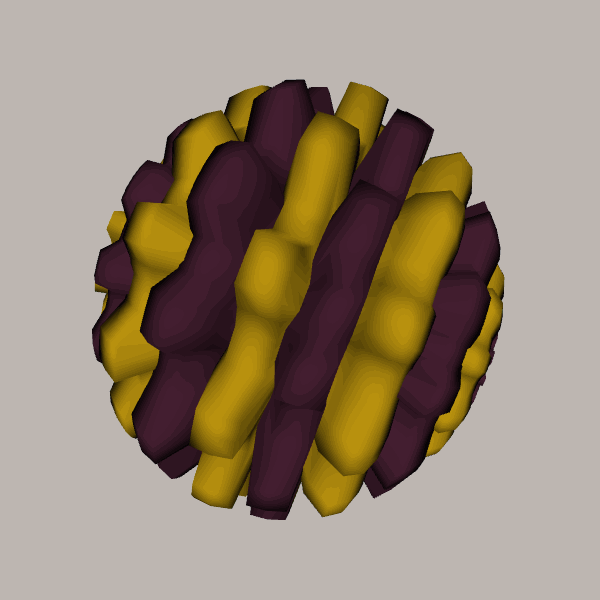
Background: light